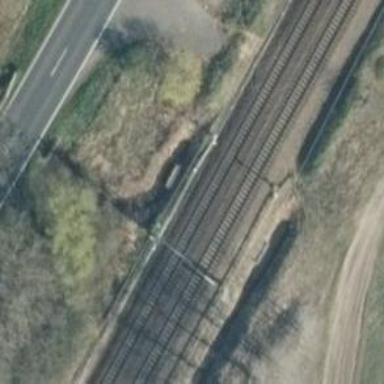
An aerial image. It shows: Railway signal.